Brain MRI, t1w sequence, axial 2D slice.
Patient: age 55, sex M, weight 98 kg, height 1.98 m
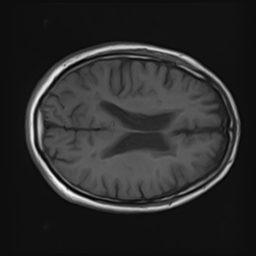